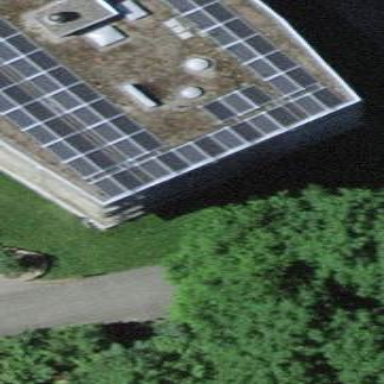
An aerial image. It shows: Solar power generator utilizing photovoltaic technology with solar photovoltaic panels.